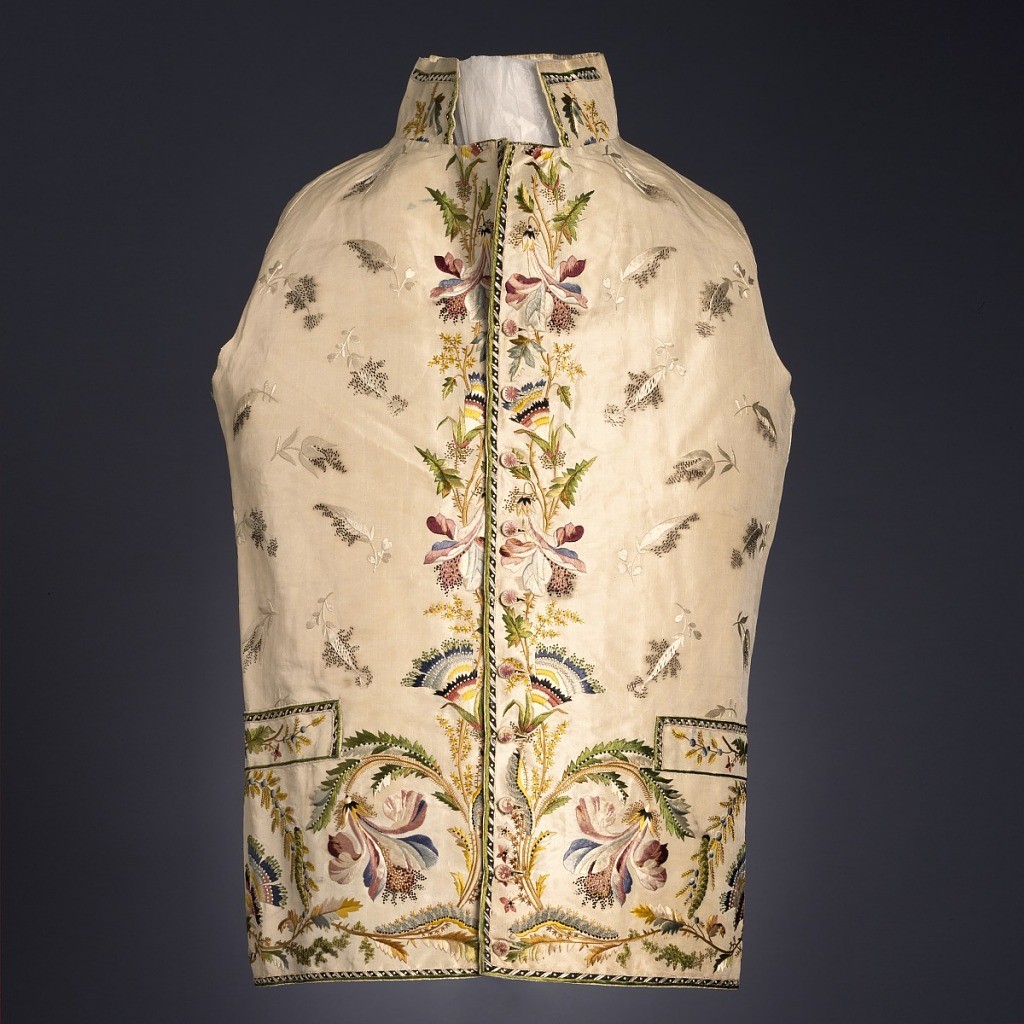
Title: Waistcoat
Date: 1785–90
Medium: silk Technique: embroidery in satin, stem and knot stitches; couched silk cord; appliqué of silk ribbon on plain weave Label: Satin, stem and knot stitches in silk, couched silk cord, and appliquéd silk ribbon on silk plain weave
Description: Gentleman's waistcoat with standing collar, straight hem edge and pocket welts, with ten worked buttonholes and covered buttons, lined with twill. Embroidered in twenty-five colors of silk floss and chenille on an ivory silk taffeta ground. Overall small floral sprig, with a deep border of irises and other flowers down center front and across bottom. On the larger flowers at the bottom, caterpillars are embroidered in various shades of chenille.